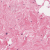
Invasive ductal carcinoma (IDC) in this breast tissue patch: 0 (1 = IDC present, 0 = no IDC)